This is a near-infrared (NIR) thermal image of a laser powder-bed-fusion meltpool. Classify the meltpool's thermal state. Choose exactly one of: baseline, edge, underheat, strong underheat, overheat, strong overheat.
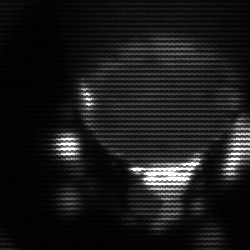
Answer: edge